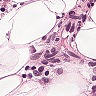
Metastatic tissue present: yes